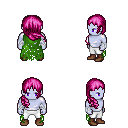
a pixel art fantasy rpg character, male body template, dark elf, purple skin, green tattered cape, white pants, pink right-swept hairstyle, white cloth bandages, brown shoes, four views (front, back, left, right), 2x2 character sprite sheet, small pixel art, hard edges, no anti-aliasing